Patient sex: M
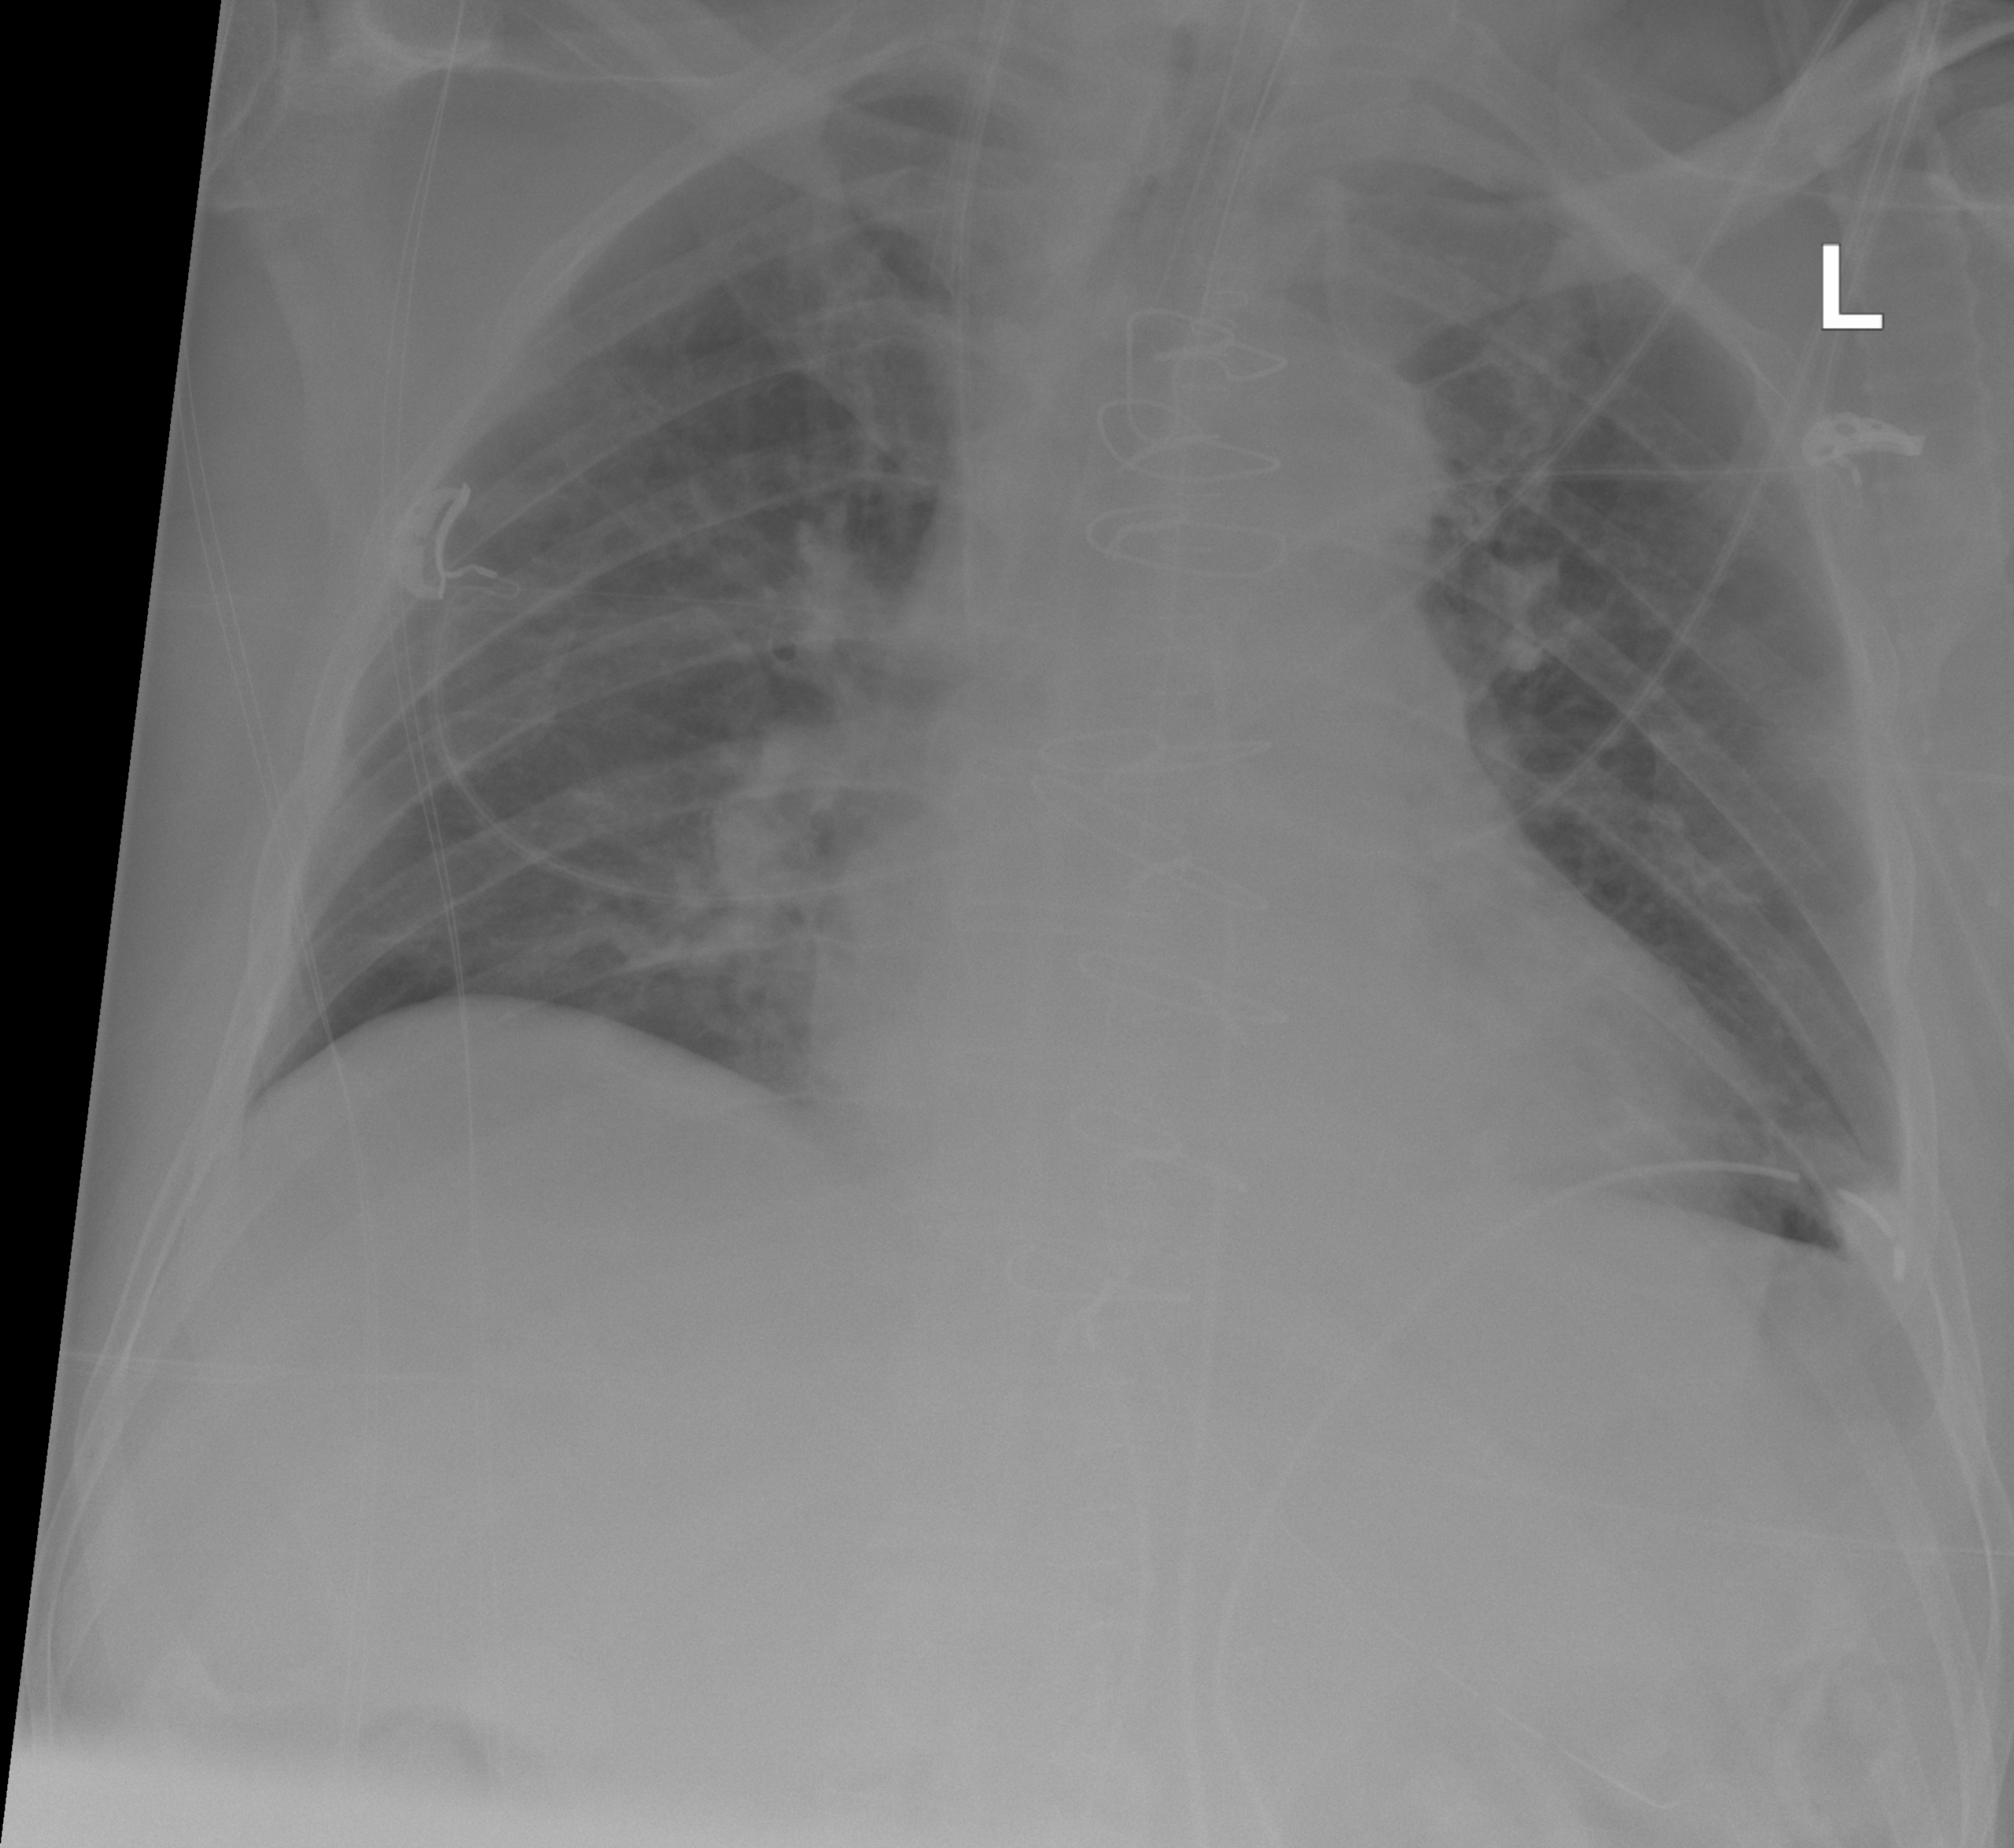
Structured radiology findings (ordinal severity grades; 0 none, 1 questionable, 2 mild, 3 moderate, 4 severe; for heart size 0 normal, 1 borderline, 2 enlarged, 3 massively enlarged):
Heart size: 0
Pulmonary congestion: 0
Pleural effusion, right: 0
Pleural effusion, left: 0
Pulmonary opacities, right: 0
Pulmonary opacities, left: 0
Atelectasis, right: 0
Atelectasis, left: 0